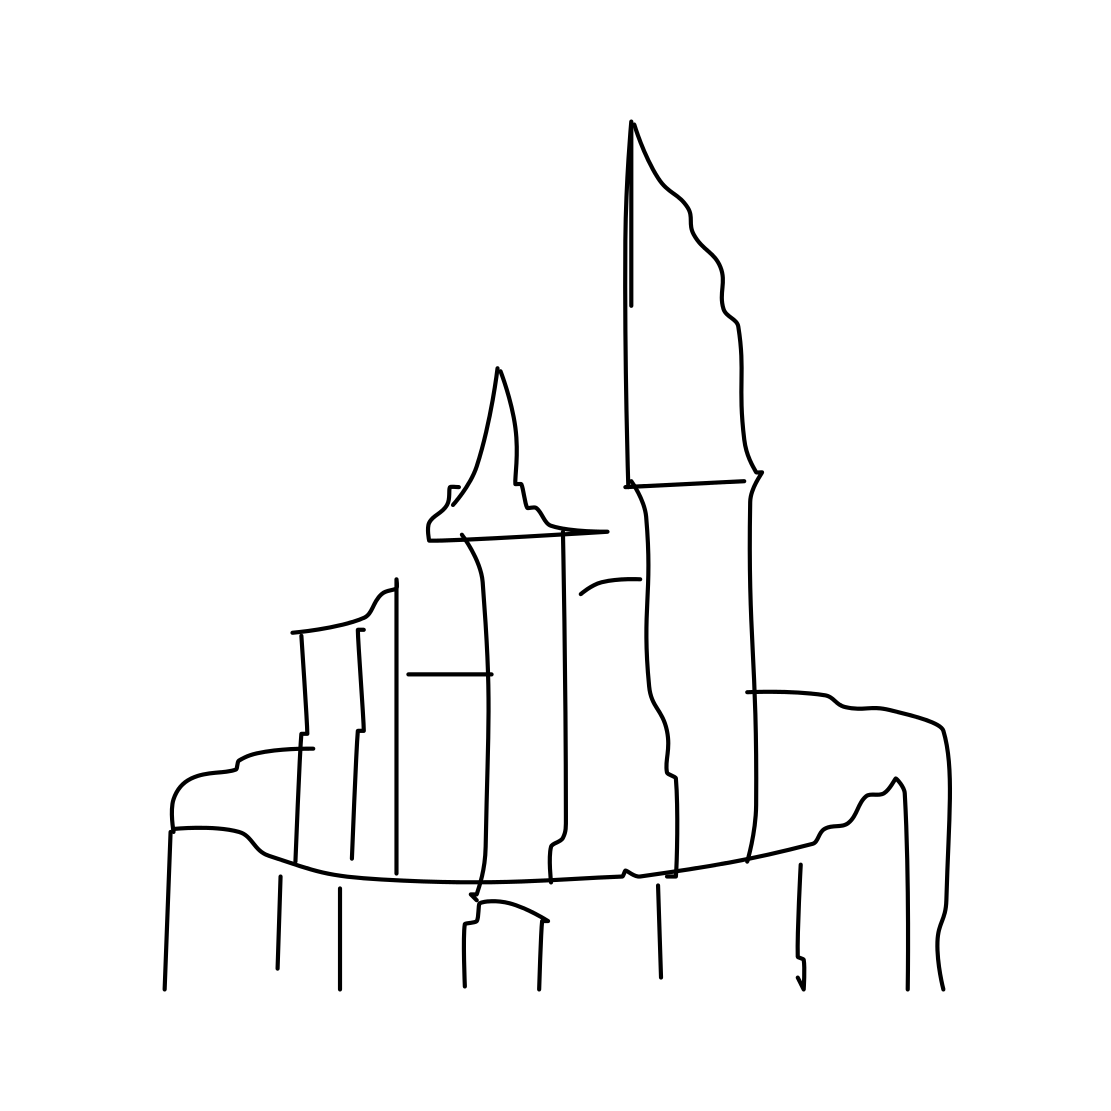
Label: castle